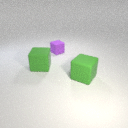
large green rubber cube in front of small purple rubber cube